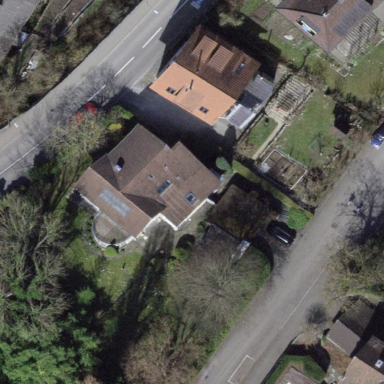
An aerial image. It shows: Detached building.